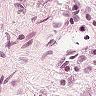
Metastatic tissue present: no